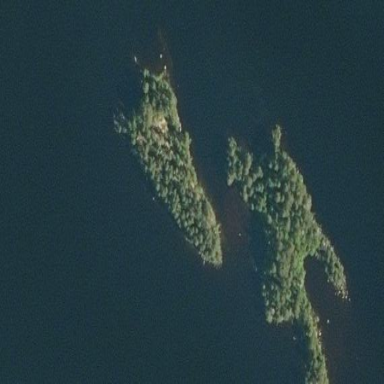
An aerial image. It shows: Image showing island.